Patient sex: M
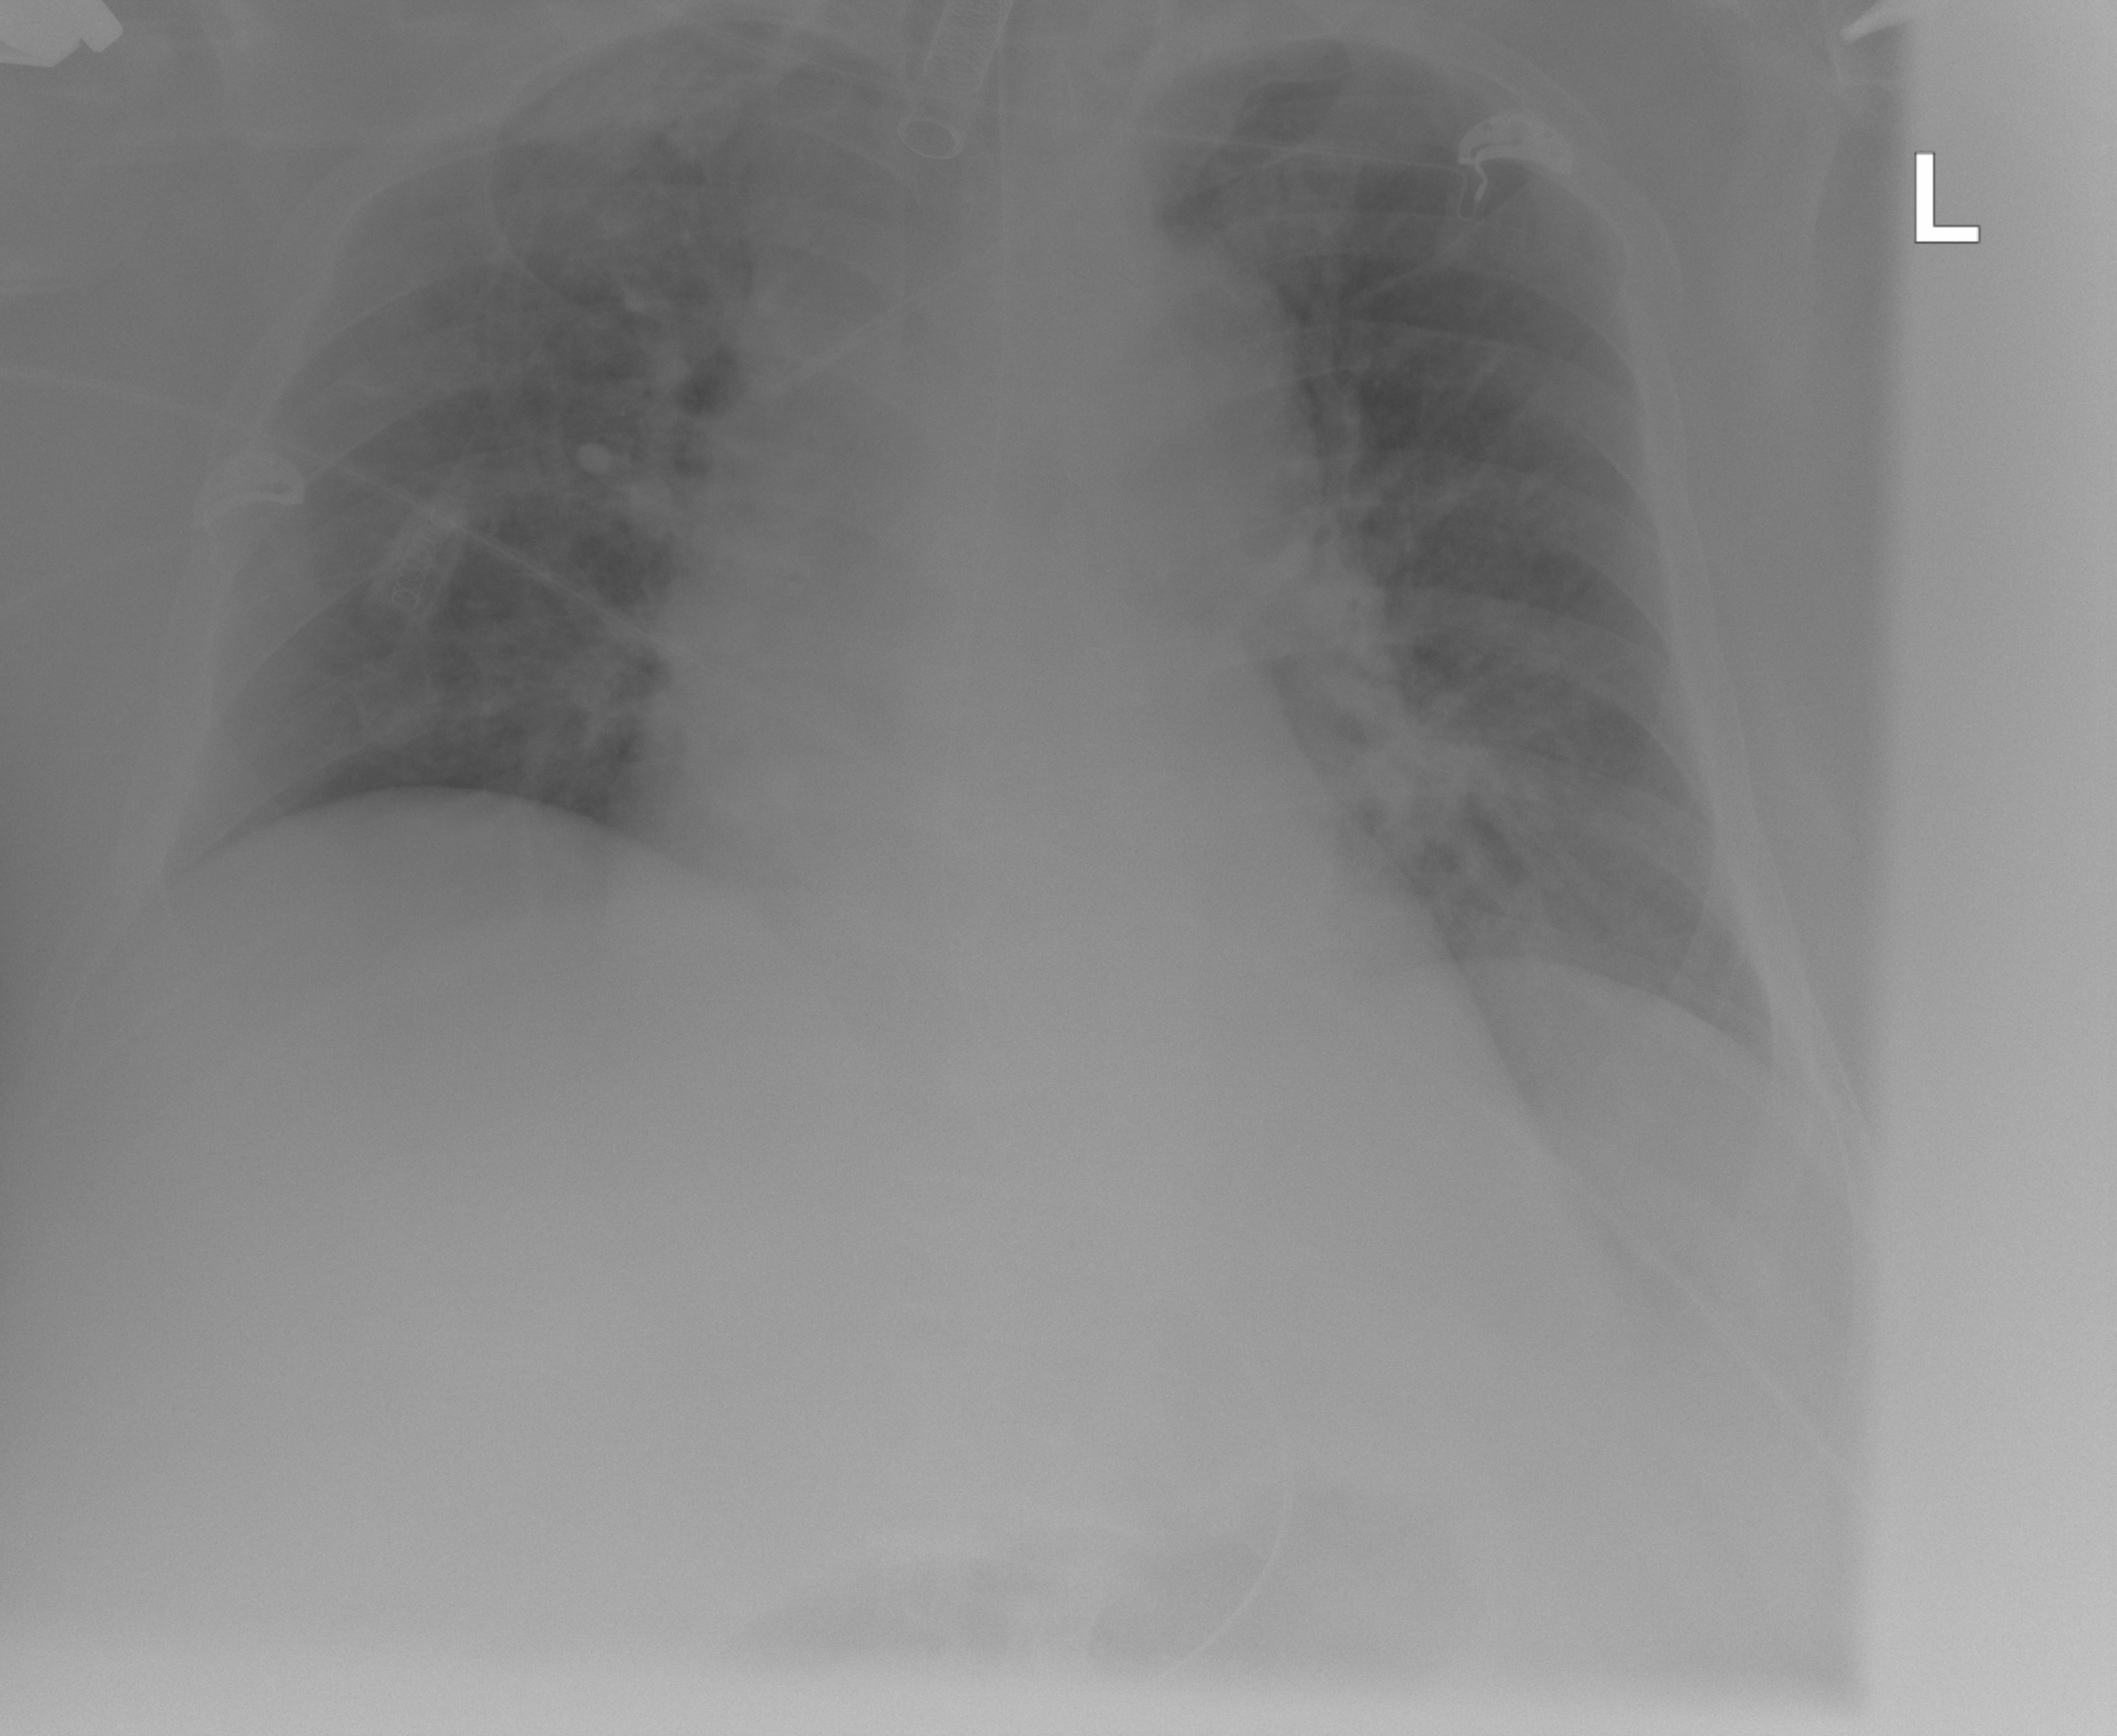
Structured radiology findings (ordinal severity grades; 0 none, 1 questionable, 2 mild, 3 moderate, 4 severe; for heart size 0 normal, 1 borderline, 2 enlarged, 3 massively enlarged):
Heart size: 2
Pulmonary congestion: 2
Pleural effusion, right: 0
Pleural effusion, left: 2
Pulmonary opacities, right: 2
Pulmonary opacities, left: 2
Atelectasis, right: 0
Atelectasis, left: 2